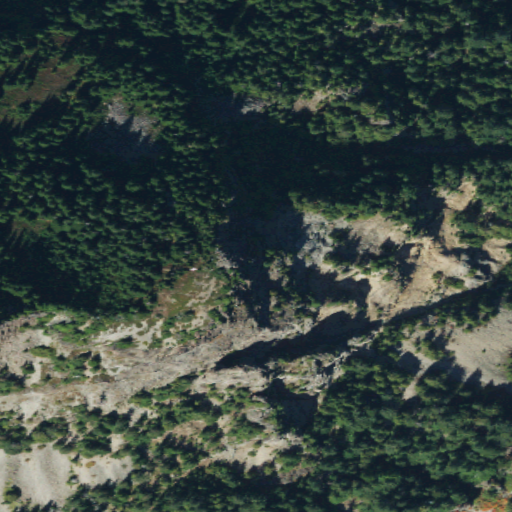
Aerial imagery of ridge(s) in Washington named Rust Ridge containing evergreen forest, grassland, and shrub